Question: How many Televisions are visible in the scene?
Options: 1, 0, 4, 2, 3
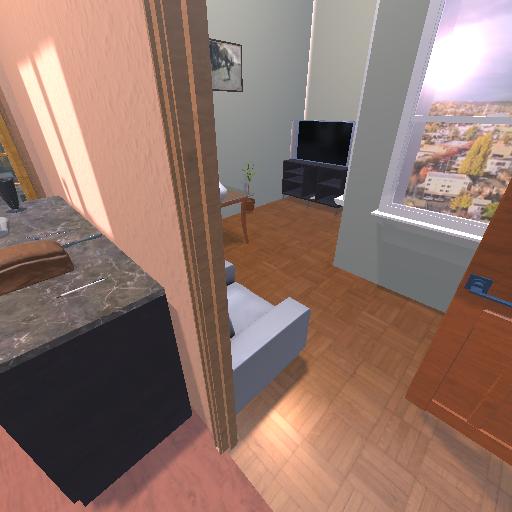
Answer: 1